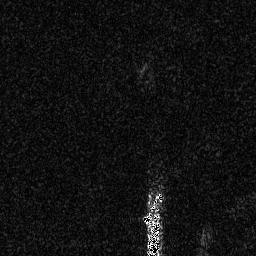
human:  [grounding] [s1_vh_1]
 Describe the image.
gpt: In the satellite image, there is  <ref>1 medium ship </ref> <box>[[55, 73, 64, 99, 0]]</box> located at bottom.